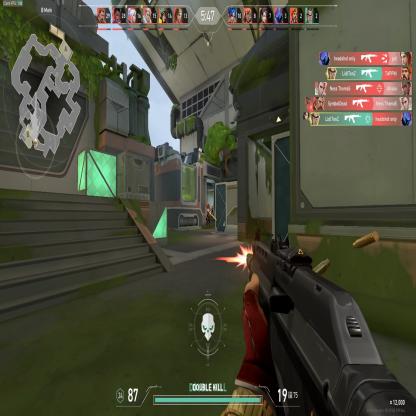
Label: enemy